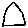
Label: house